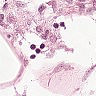
Metastatic tissue present: no